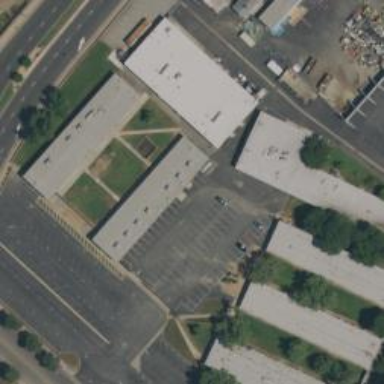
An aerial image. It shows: School building.